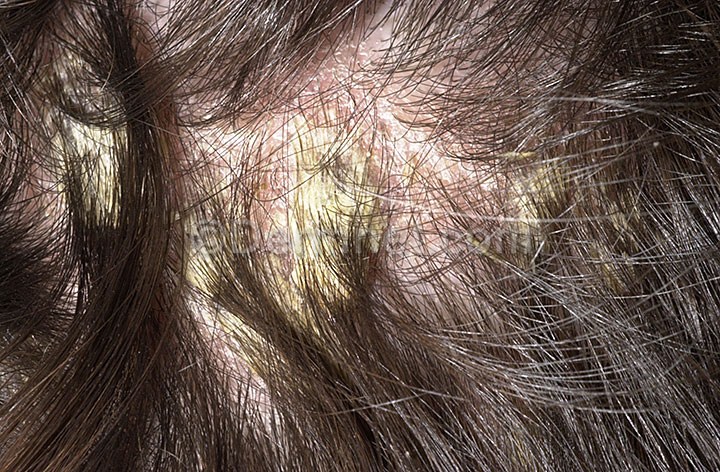
Disease: Psoriasis pictures Lichen Planus and related diseases